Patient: sex M, age 57
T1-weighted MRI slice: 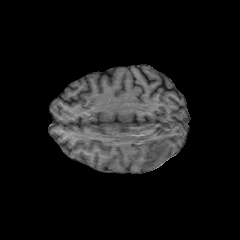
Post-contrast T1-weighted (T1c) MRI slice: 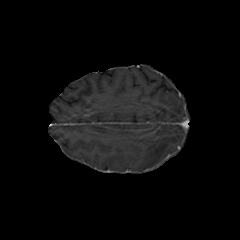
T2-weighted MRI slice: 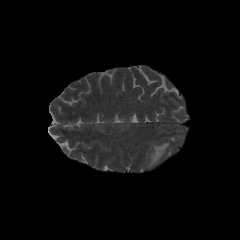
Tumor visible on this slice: yes
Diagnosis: Glioblastoma, IDH-wildtype
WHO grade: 4